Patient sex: M
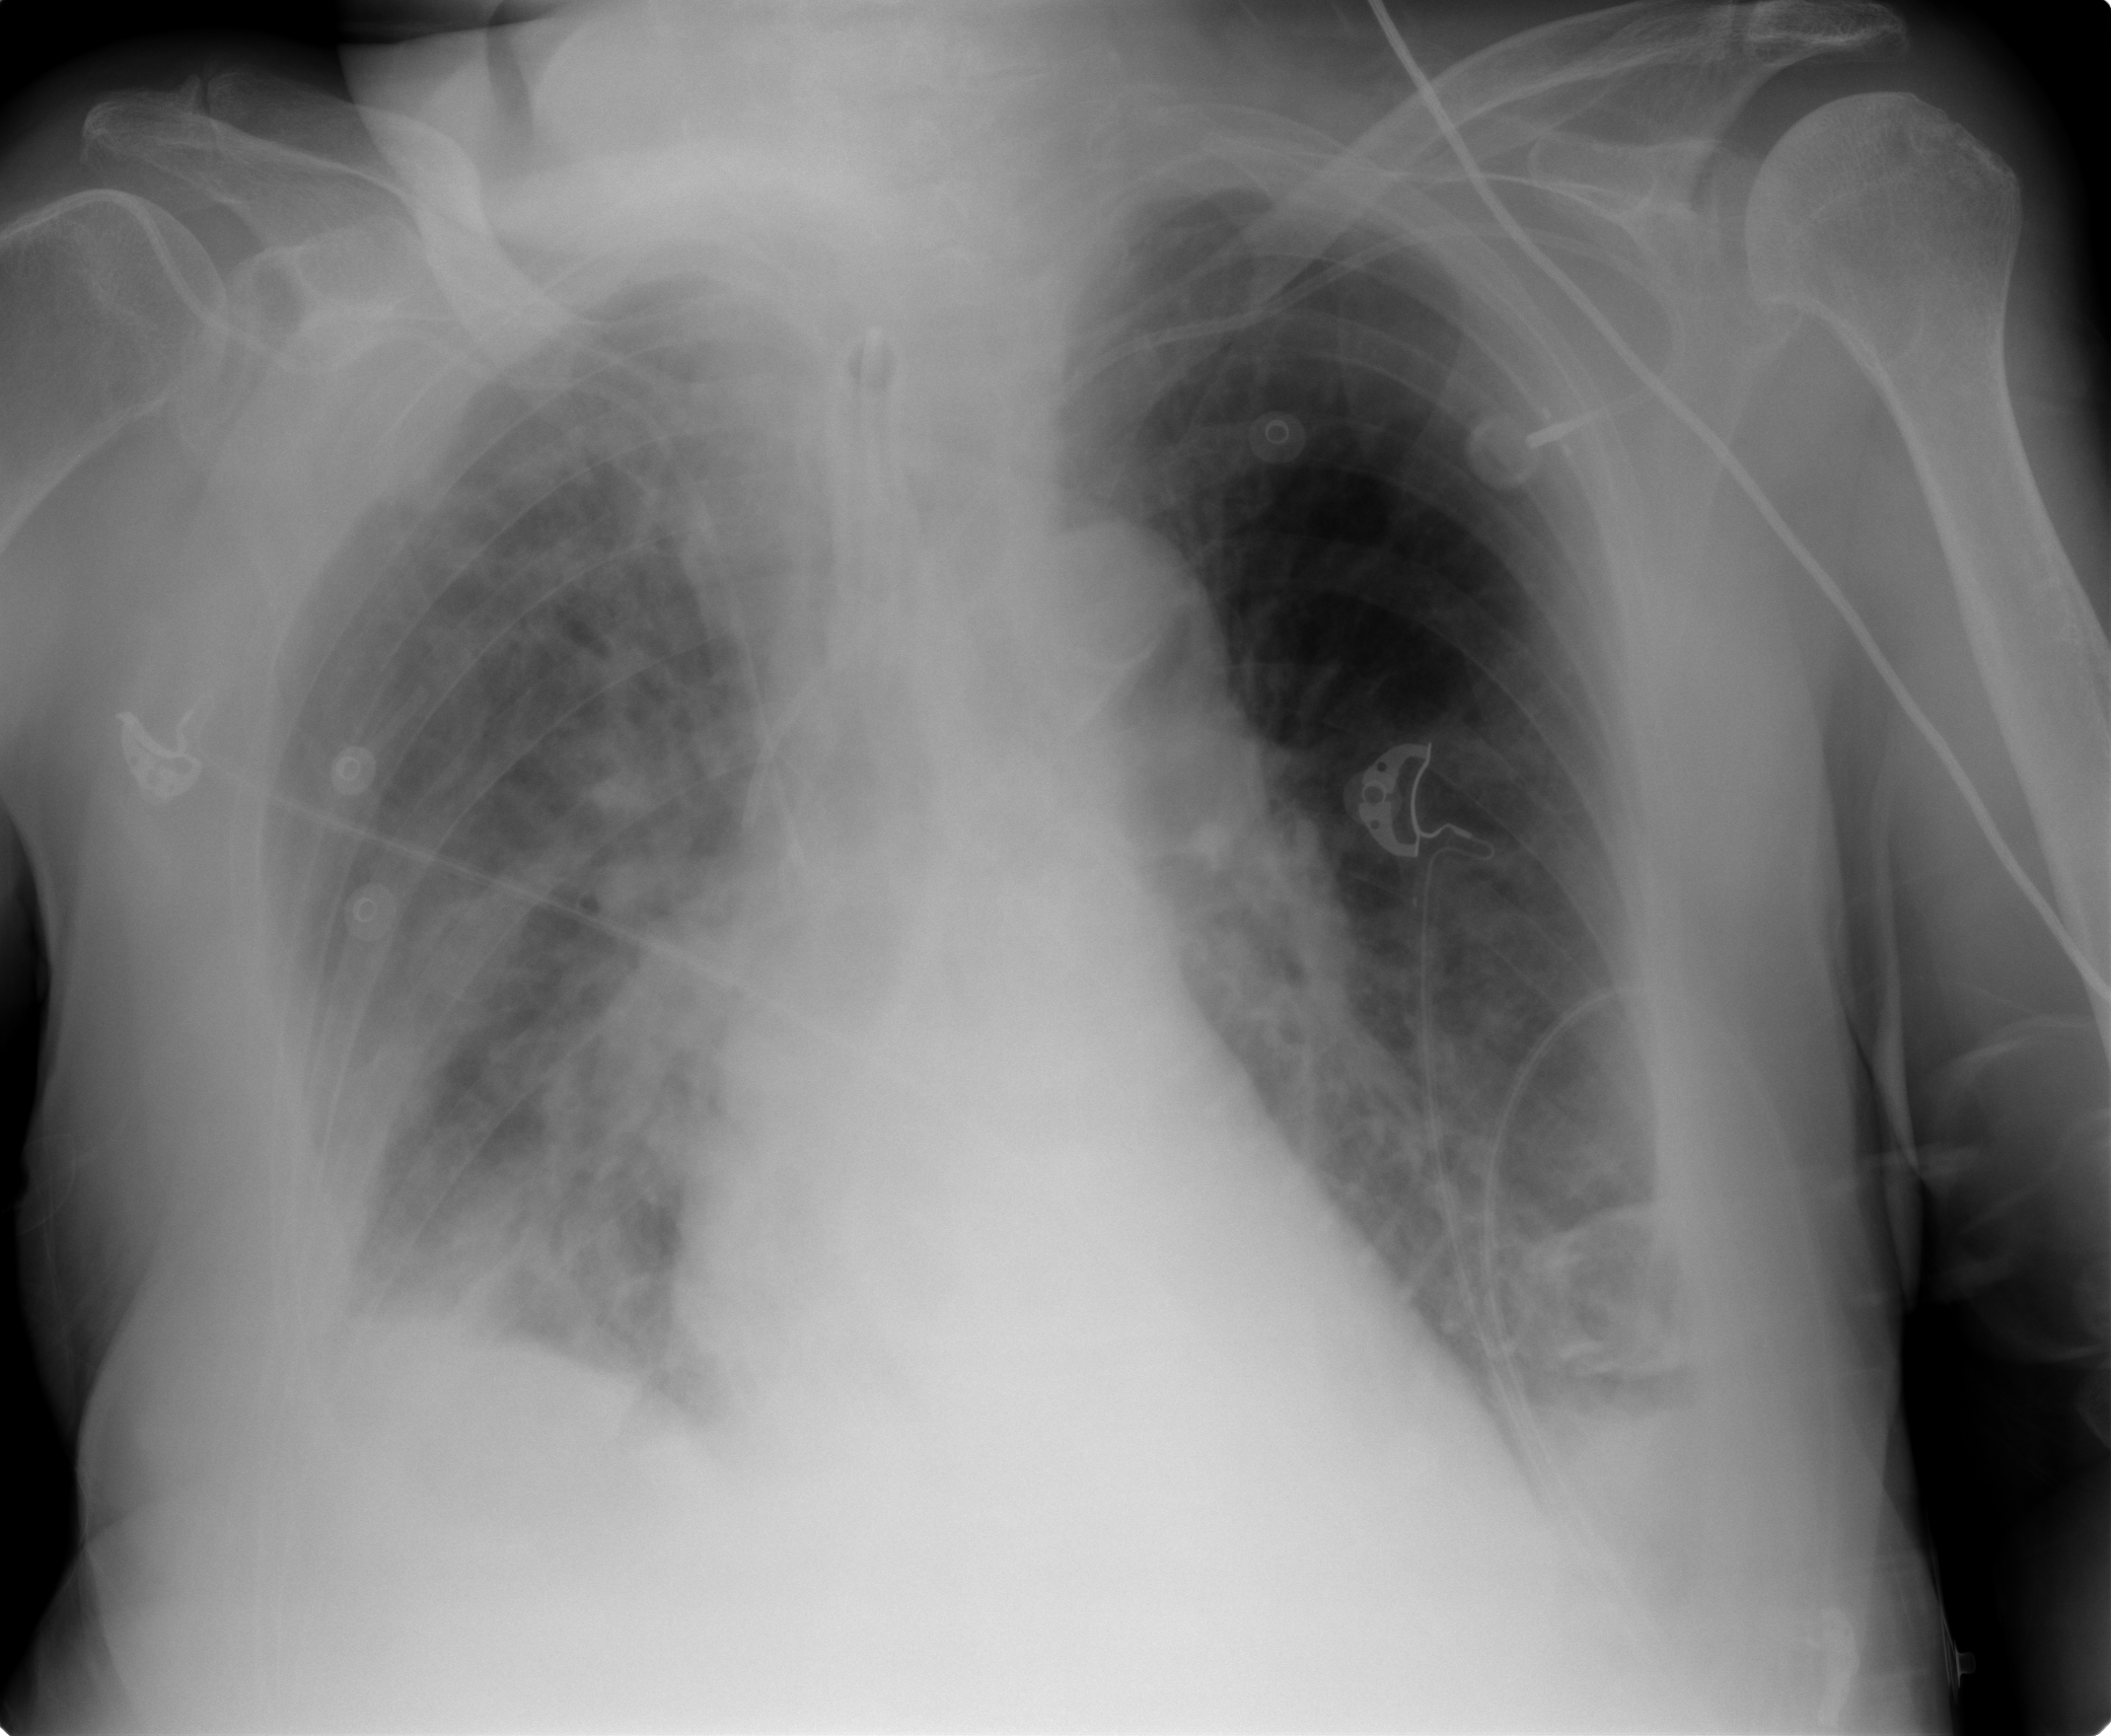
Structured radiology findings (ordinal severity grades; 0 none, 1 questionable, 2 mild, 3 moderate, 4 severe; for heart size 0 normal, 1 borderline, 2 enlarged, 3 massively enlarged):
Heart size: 0
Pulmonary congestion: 2
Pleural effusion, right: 2
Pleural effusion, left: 2
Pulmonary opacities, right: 2
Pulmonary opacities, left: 0
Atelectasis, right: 2
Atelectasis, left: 2